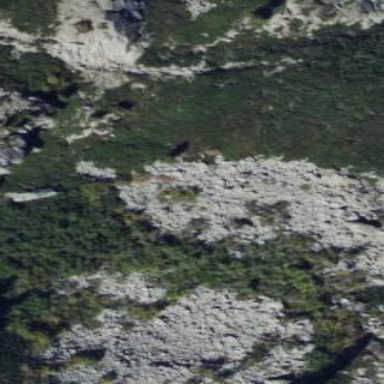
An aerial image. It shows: Natural scree.